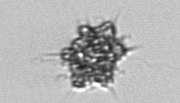
Label: Dictyocha